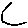
Label: hexagon